高三 · 度量几何学
如图,直线 $l$ 与 $\odot \mathrm{O}$ 相切于点 $A, B$ 是 $l$ 上任一点 (与 $\mathrm{A}$ 不重合), 则 $\triangle \mathrm{OAB}$ 是 ( )

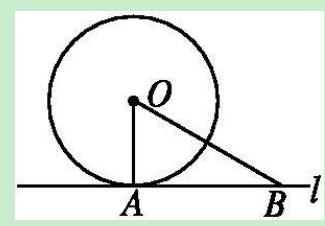
A. 等边三角形
B.锐角三角形
C.直角三角形
D.针角三角形
答案: C
解析: 解答: $\because 1$ 与 $\odot \mathrm{O}$ 相切, $\therefore 1 \perp \mathrm{OA} . \therefore \mathrm{OA} \perp \mathrm{AB} . \therefore \angle \mathrm{OAB}=90^{\circ}, \triangle \mathrm{OAB}$ 是直角三角形

分析: 本题主要考查了圆的切线的性质及判定定理, 解决问题的关键是根据圆的切线的性质及判定定理分析即可